Field crop: maize
Growth stage: 2
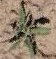
Species: atriplex